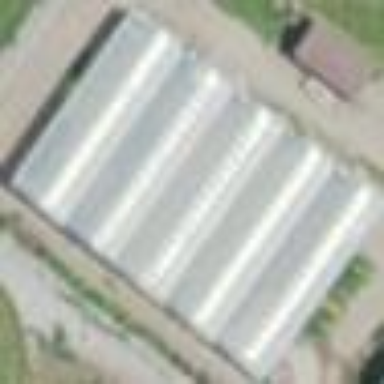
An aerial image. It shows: Greenhouse.